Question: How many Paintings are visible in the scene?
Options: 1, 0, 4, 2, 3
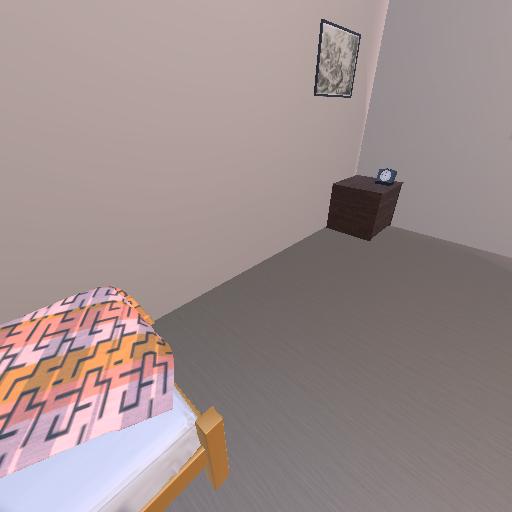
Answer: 1